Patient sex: M
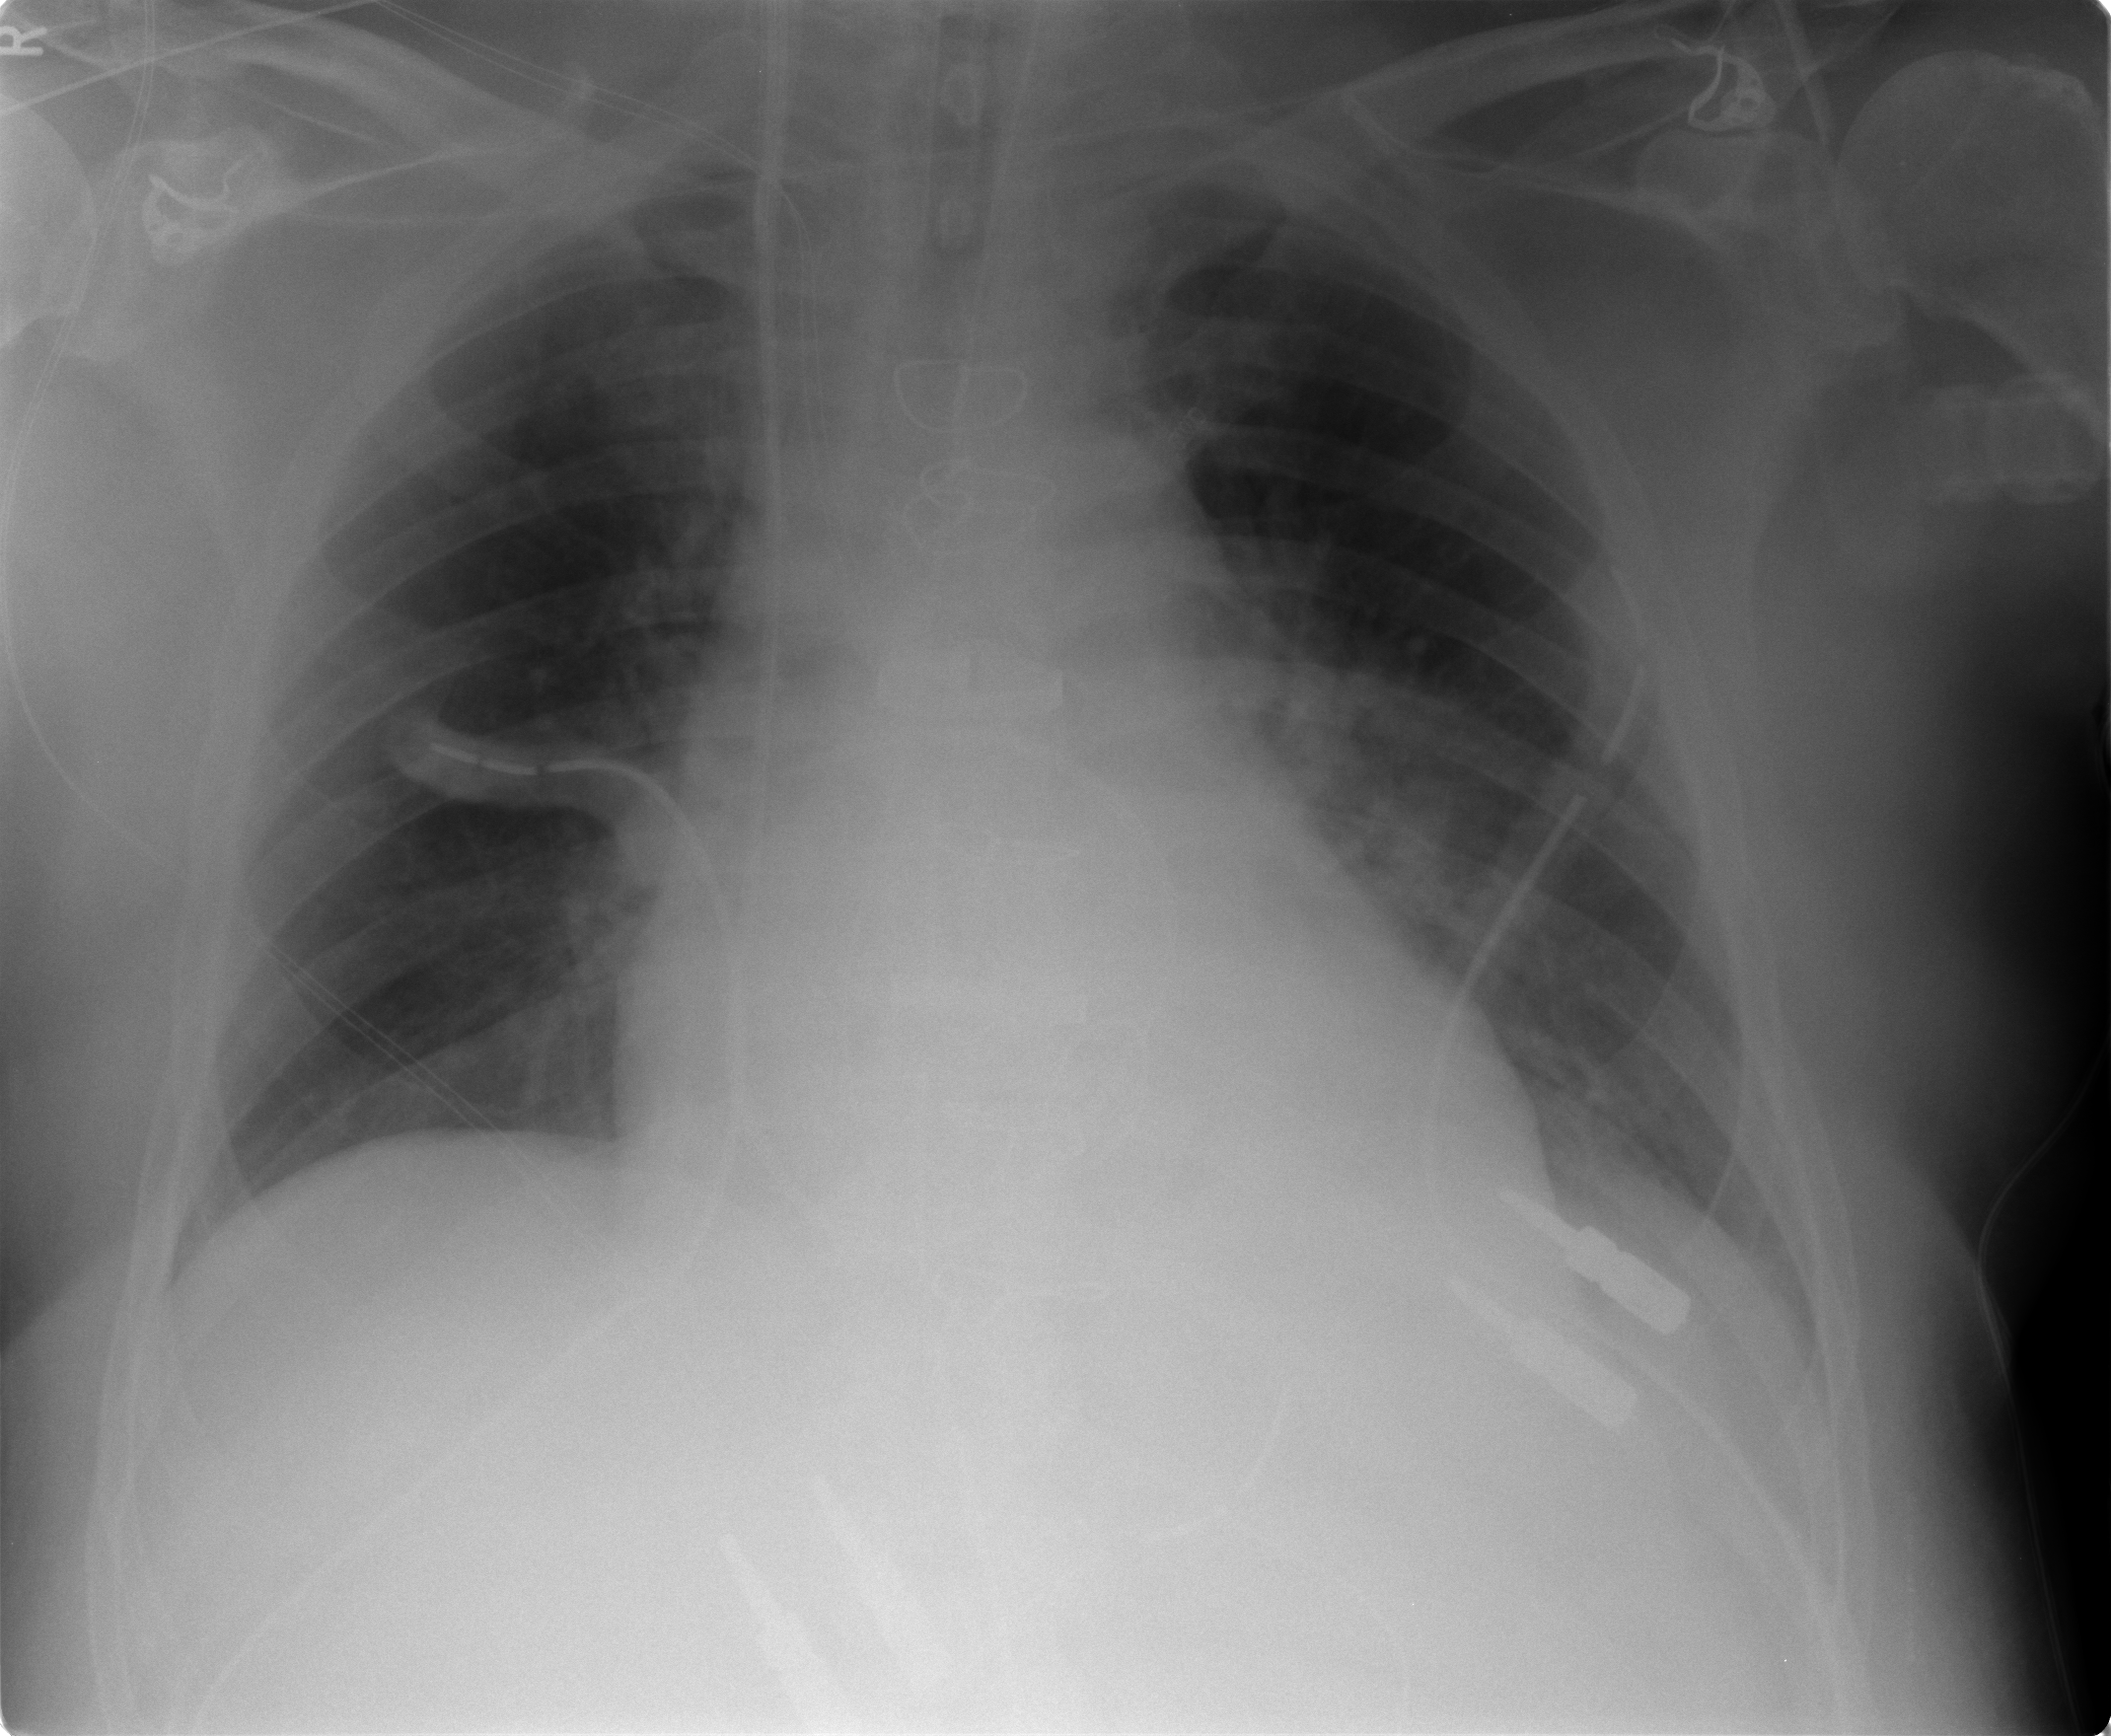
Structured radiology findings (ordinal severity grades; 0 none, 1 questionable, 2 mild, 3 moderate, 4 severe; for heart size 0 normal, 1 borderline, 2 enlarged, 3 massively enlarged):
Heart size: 2
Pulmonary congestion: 2
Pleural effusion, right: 0
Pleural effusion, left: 0
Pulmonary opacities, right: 0
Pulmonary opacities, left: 0
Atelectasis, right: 0
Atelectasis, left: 2